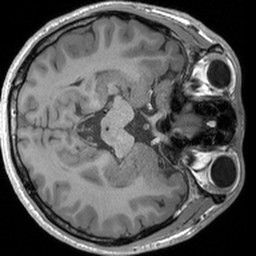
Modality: T1w
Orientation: axial
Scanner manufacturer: siemens
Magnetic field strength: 3 T
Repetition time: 1.54 s
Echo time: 0.00234 s